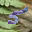
Label: 5